Question: How can I preview a document with 'DocumentViewer' with (Like 2, 4, 6, 8, etc. pages per sheet) in . In the default, 'DocumentViewer' can only preview document with . But I want to preview document with like this:

I just use the 'DocumentViewer' control in , I want to view document with , but 'DocumentViewer' doesn't have a property or method to do that. So I think I can change the 'DocumentViewer.Document' property, like change the document, , etc. But I don't know how to do that.
Thanks in advance.
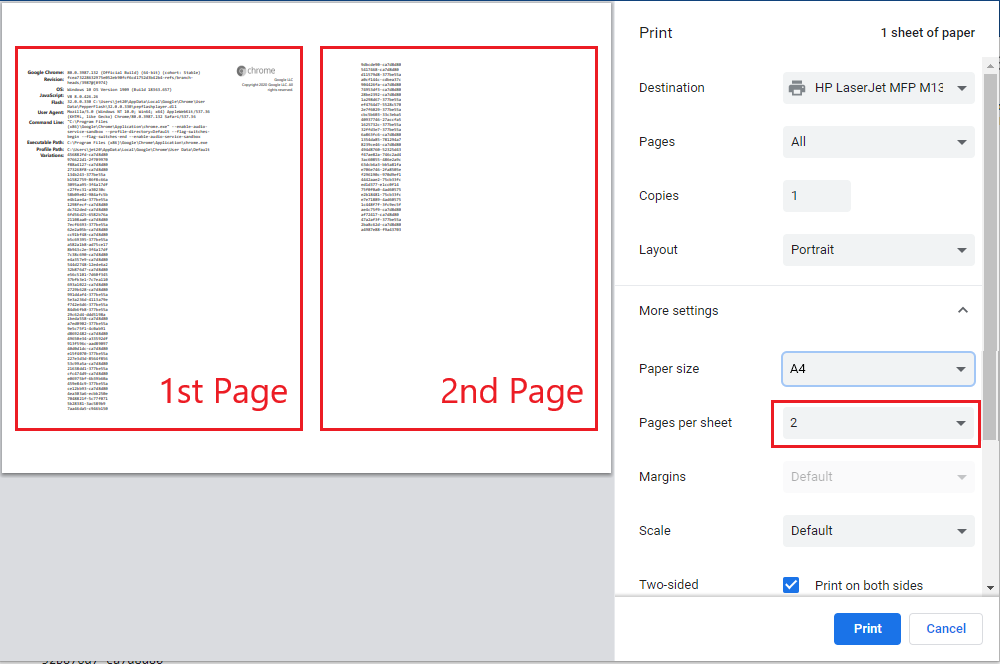
Answer: I wrote a class to put a few 'FixedPage' into one 'FixedPage', it works perfectly.
'''
using System.Collections.Generic;
using System.Windows;
using System.Windows.Media;
using System.Windows.Markup;
using System.Windows.Controls;
using System.Windows.Documents;
namespace PreviewHelper
{
internal enum DocumentOrientation
{
Portrait,
Landscape
}
internal class MultiPagesPerSheetHelper
{
private readonly int _pagesPerSheet;
private readonly Size _innerPageSize;
private readonly FixedDocument _document;
private readonly DocumentOrientation _documentOrientation;
private readonly List<int> _allowedPagesPerSheetCount = new List<int> { 1, 2, 4, 6, 9, 16 };
private readonly List<Size> _allowedPagesPerSheetArrange = new List<Size> { new Size(1, 1), new Size(1, 2), new Size(2, 2), new Size(2, 3), new Size(3, 3), new Size(4, 4) };
public MultiPagesPerSheetHelper()
{
_document = null;
_pagesPerSheet = 0;
_innerPageSize = new Size();
_documentOrientation = DocumentOrientation.Portrait;
}
public MultiPagesPerSheetHelper(int pagesPerSheet, FixedDocument document)
{
_document = document;
_pagesPerSheet = pagesPerSheet;
_innerPageSize = new Size();
_documentOrientation = DocumentOrientation.Portrait;
}
public MultiPagesPerSheetHelper(int pagesPerSheet, FixedDocument document, Size innerPageSize)
{
_document = document;
_pagesPerSheet = pagesPerSheet;
_innerPageSize = innerPageSize;
_documentOrientation = DocumentOrientation.Portrait;
}
public MultiPagesPerSheetHelper(int pagesPerSheet, FixedDocument document, Size innerPageSize, DocumentOrientation documentOrientation)
{
_document = document;
_pagesPerSheet = pagesPerSheet;
_innerPageSize = innerPageSize;
_documentOrientation = documentOrientation;
}
public FixedDocument GetMultiPagesPerSheetDocument()
{
if (_document == null && _document.Pages.Count == 0 && _pagesPerSheet == 0)
{
return new FixedDocument();
}
if (_allowedPagesPerSheetCount.Contains(_pagesPerSheet) == false)
{
return new FixedDocument();
}
FixedDocument doc = new FixedDocument();
doc.DocumentPaginator.PageSize = _document.DocumentPaginator.PageSize;
int currentPageCount = 0;
int pagesPerSheetIndex = _allowedPagesPerSheetCount.IndexOf(_pagesPerSheet);
int arrangeRows;
int arrangeColumns;
if (_documentOrientation == DocumentOrientation.Portrait)
{
arrangeRows = (int)_allowedPagesPerSheetArrange[pagesPerSheetIndex].Height;
arrangeColumns = (int)_allowedPagesPerSheetArrange[pagesPerSheetIndex].Width;
}
else
{
arrangeRows = (int)_allowedPagesPerSheetArrange[pagesPerSheetIndex].Width;
arrangeColumns = (int)_allowedPagesPerSheetArrange[pagesPerSheetIndex].Height;
}
double innerPageHeight = doc.DocumentPaginator.PageSize.Height / arrangeRows;
double innerPageWidth = doc.DocumentPaginator.PageSize.Width / arrangeColumns;
while (currentPageCount < _document.Pages.Count)
{
FixedPage outerPage = new FixedPage
{
Width = doc.DocumentPaginator.PageSize.Width,
Height = doc.DocumentPaginator.PageSize.Height
};
Grid outergrid = new Grid()
{
Width = outerPage.Width,
Height = outerPage.Height,
};
for (int i = 0; i < arrangeRows; i++)
{
outergrid.RowDefinitions.Add(new RowDefinition() { Height = new GridLength(1, GridUnitType.Star) });
}
for (int i = 0; i < arrangeColumns; i++)
{
outergrid.ColumnDefinitions.Add(new ColumnDefinition() { Width = new GridLength(1, GridUnitType.Star) });
}
for (int i = 0; i < arrangeRows; i++)
{
for (int j = 0; j < arrangeColumns && currentPageCount < _document.Pages.Count; j++)
{
Grid innerGrid = new Grid()
{
Width = innerPageWidth,
Height = innerPageHeight,
VerticalAlignment = VerticalAlignment.Center,
HorizontalAlignment = HorizontalAlignment.Center
};
innerGrid.SetValue(Grid.RowProperty, i);
innerGrid.SetValue(Grid.ColumnProperty, j);
string xaml = XamlWriter.Save(_document.Pages[currentPageCount].Child);
FixedPage innerPage = XamlReader.Parse(xaml) as FixedPage;
if (_innerPageSize.Width == 0 || _innerPageSize.Height == 0 || _innerPageSize.Width == double.NaN || _innerPageSize.Height == double.NaN)
{
innerPage.Width = outerPage.Width;
innerPage.Height = outerPage.Width;
}
else
{
innerPage.Width = _innerPageSize.Width;
innerPage.Height = _innerPageSize.Height;
}
innerPage.VerticalAlignment = VerticalAlignment.Center;
innerPage.HorizontalAlignment = HorizontalAlignment.Center;
double widthRatio;
double heightRatio;
widthRatio = innerPageWidth / innerPage.Width;
heightRatio = innerPageHeight / innerPage.Height;
if (innerPage.Height * widthRatio <= innerPageHeight)
{
innerPage.Width *= widthRatio;
innerPage.Height *= widthRatio;
innerPage.RenderTransform = new ScaleTransform(widthRatio, widthRatio);
}
else
{
innerPage.Width *= heightRatio;
innerPage.Height *= heightRatio;
innerPage.RenderTransform = new ScaleTransform(heightRatio, heightRatio);
}
innerGrid.Children.Add(innerPage);
outergrid.Children.Add(innerGrid);
currentPageCount++;
}
}
outerPage.Children.Add(outergrid);
doc.Pages.Add(new PageContent { Child = outerPage });
}
return doc;
}
}
}
'''
And you can use it like this:
'''
PreviewHelper.MultiPagesPerSheetHelper multiPagesPerSheetHelper = new PreviewHelper.MultiPagesPerSheetHelper(PAGES_PER_SHEET_COUNT, ORGINAL_DOCUMENT, ORGINAL_DOCUMENT_SIZE, DOCUMENT_ORIENTATION);
FixedDocument newDocument = multiPagesPerSheetHelper.GetMultiPagesPerSheetDocument();
'''
It will work like this:
<URL>